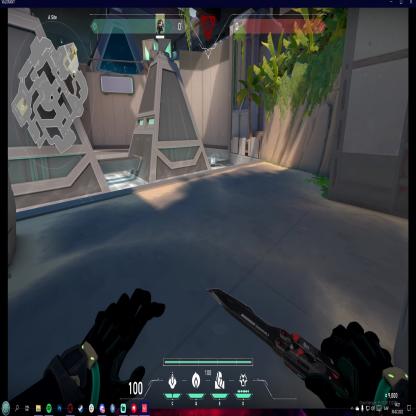
Label: planted spike